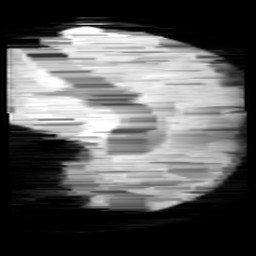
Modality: minIP
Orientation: sagittal
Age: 9
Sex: male
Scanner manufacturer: siemens
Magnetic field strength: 3 T
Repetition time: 0.027 s
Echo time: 0.02 s